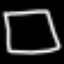
Label: square